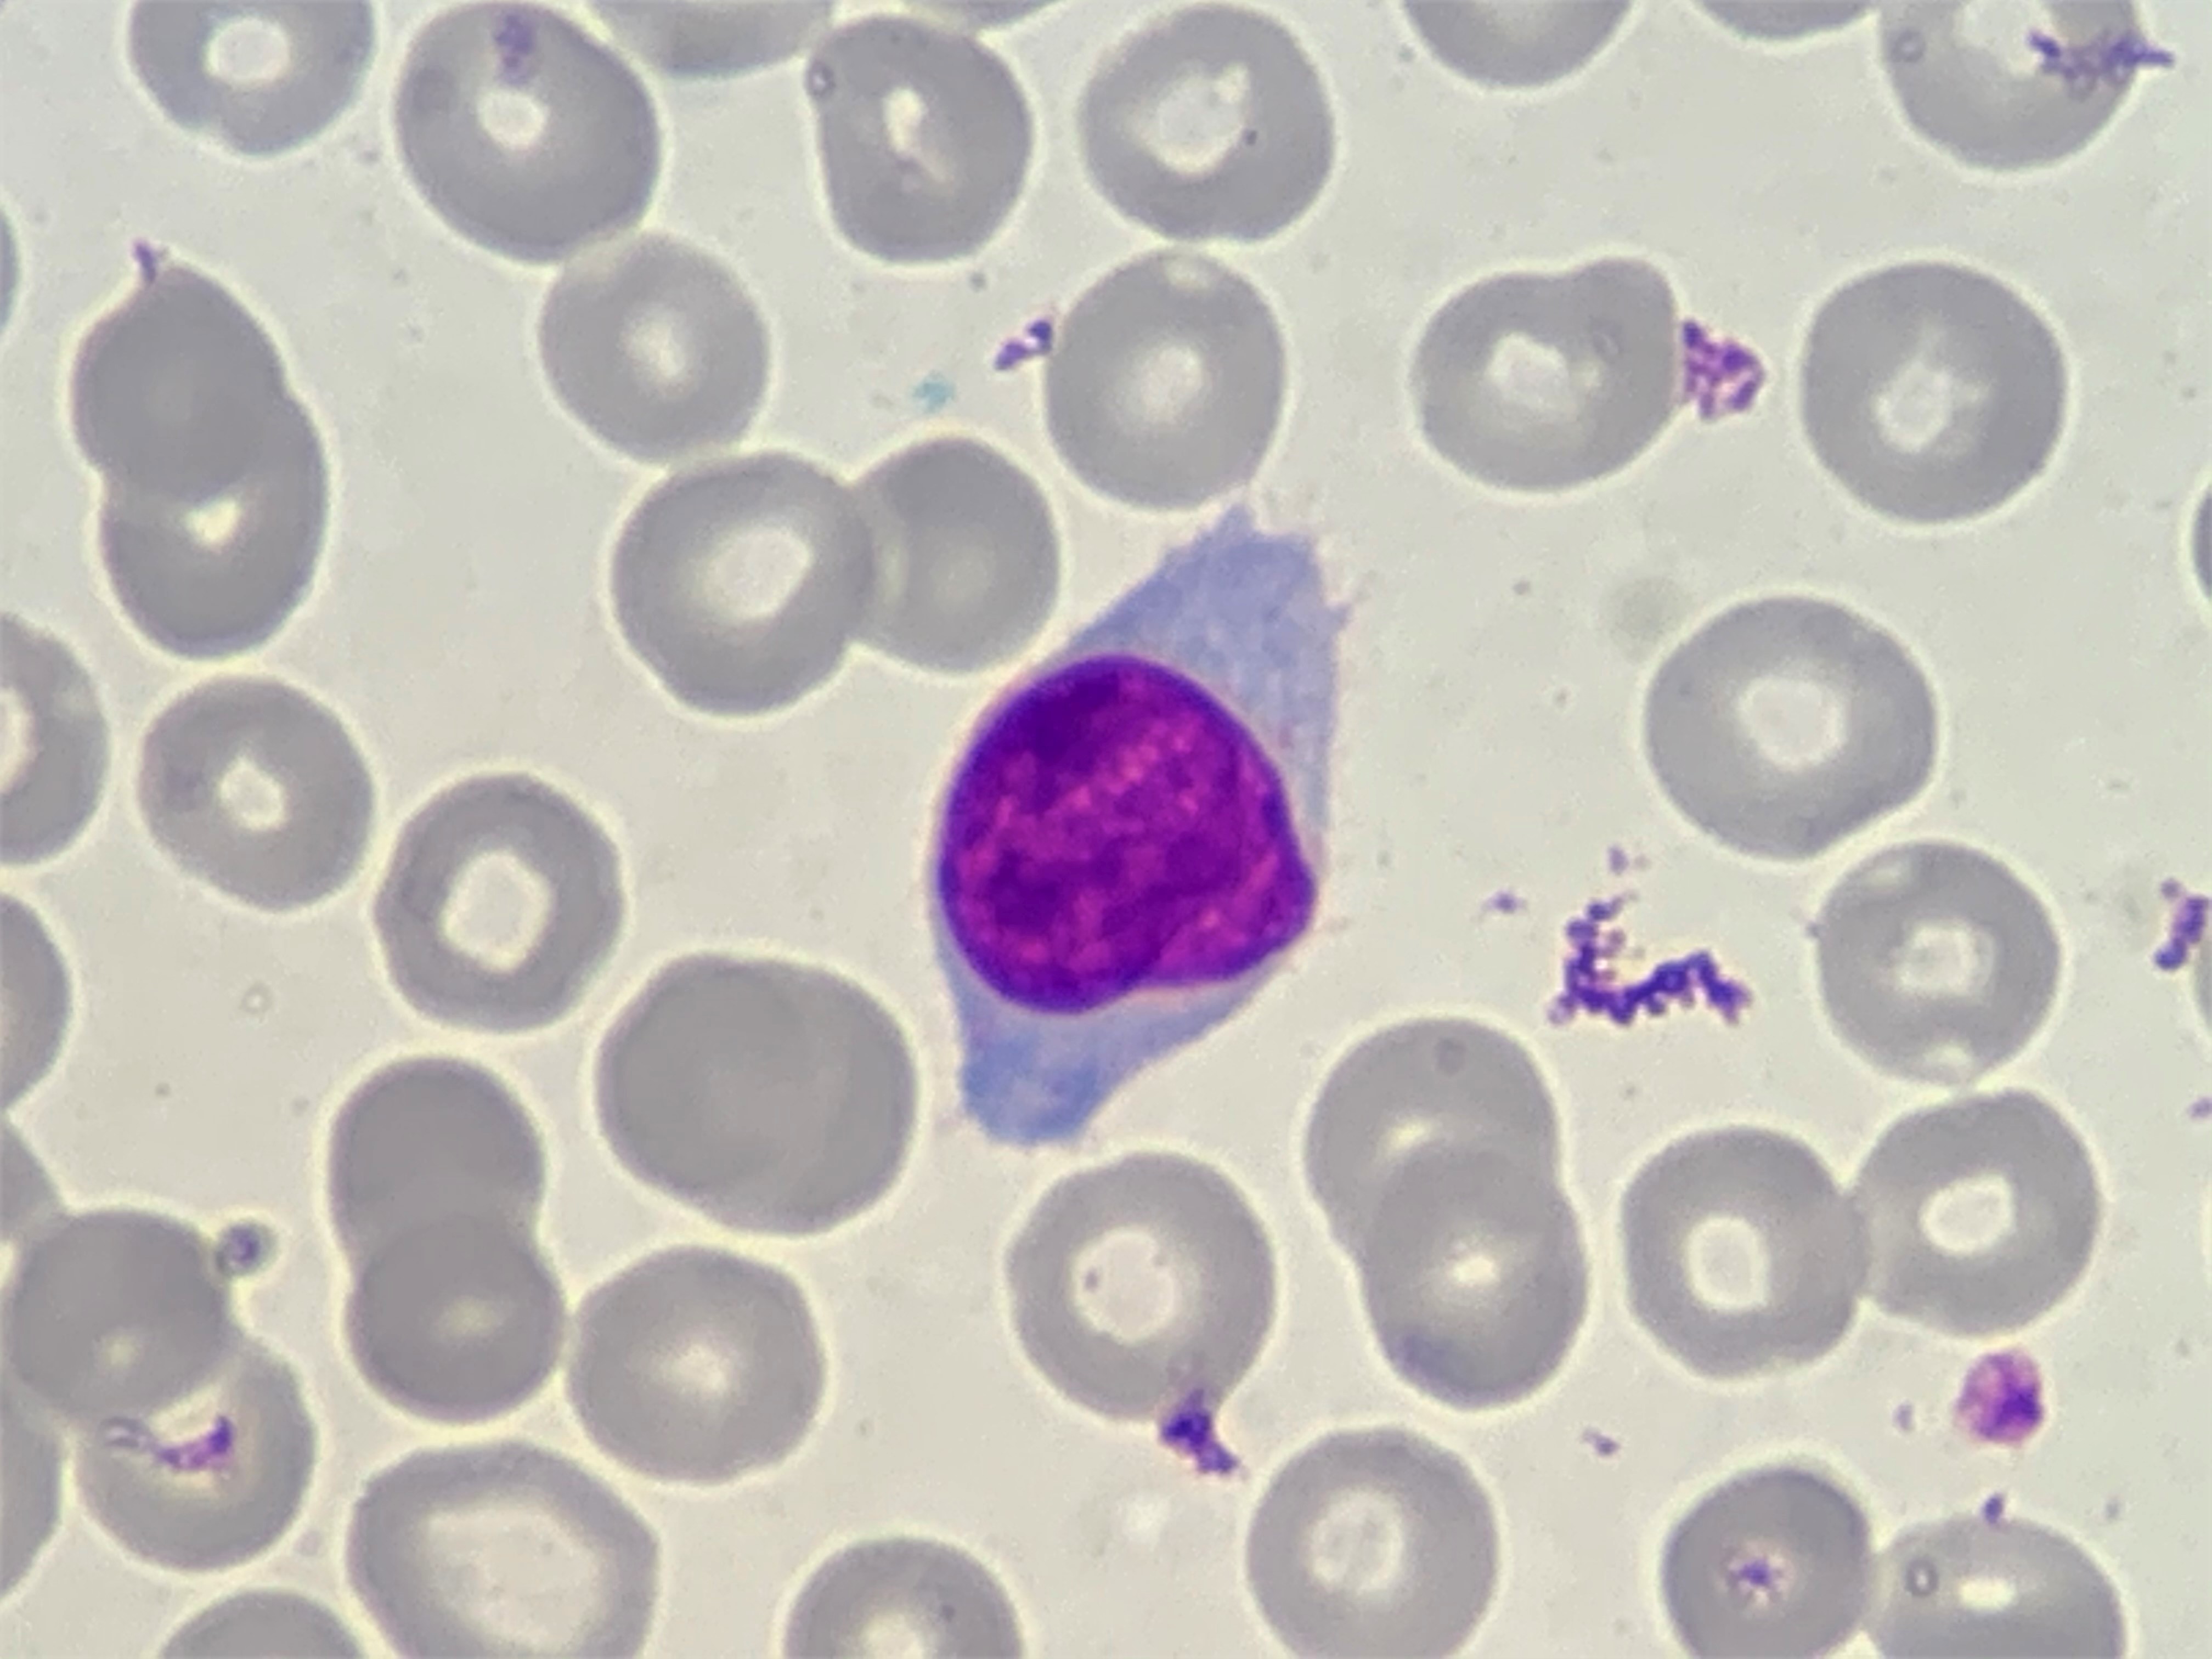
Cell type: LYMPHOCYTES